Interaction volume radius: 5 \u00c5
Interaction volume height: 15 \u00c5
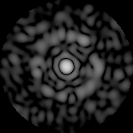
Disorder parameter: 0.8227